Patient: sex F, age 46
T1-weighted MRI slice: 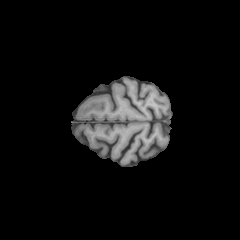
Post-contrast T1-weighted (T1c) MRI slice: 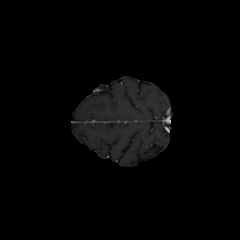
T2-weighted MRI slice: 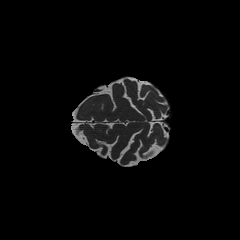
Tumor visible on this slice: no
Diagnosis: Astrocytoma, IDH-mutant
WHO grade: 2